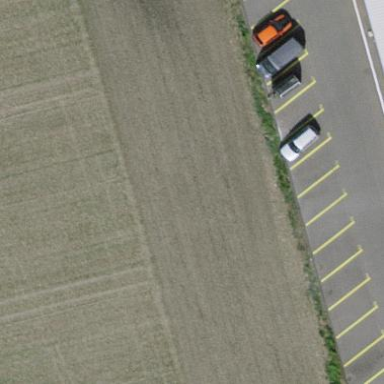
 paved with asphalt. It is designated for roadside parking."